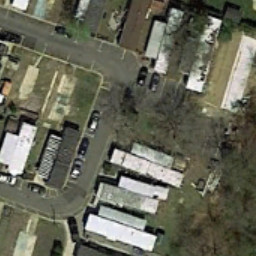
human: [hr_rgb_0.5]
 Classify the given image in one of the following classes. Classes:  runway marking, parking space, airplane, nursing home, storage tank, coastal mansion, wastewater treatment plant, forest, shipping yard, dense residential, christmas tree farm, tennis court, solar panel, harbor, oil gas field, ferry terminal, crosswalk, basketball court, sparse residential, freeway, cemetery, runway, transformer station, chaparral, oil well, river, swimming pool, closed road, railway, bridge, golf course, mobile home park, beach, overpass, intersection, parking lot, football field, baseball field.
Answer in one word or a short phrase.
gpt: mobile home park